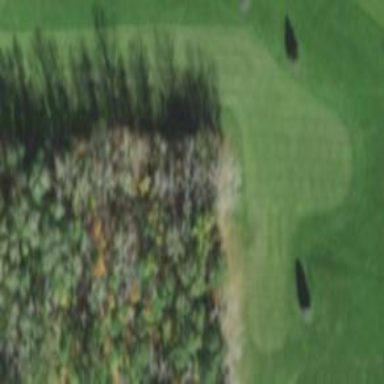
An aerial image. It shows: Golf fairway surrounded by grass.